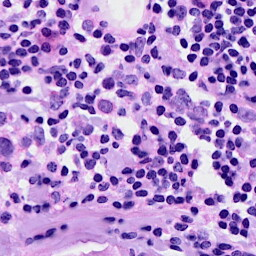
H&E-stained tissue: Breast